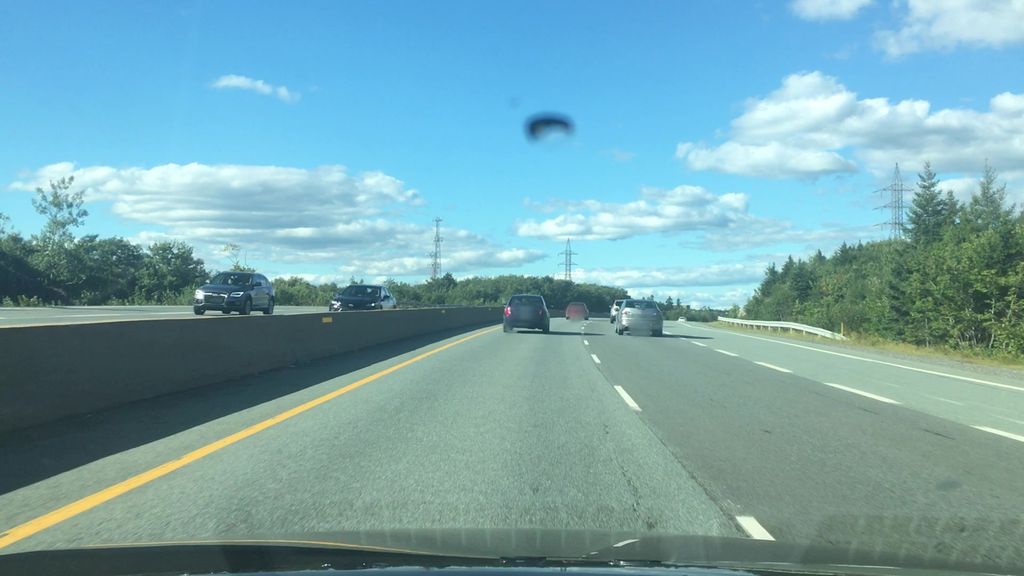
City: halifax